Question: I have a table that looks likes this:

and this table contains 343 rows.
I'm trying to run this query on it:
'''
create table newTest2
select function_name, service_name, min(concurrency), substring_index(group_concat(date order by concurrency ), ',',1) as minDate,
max(concurrency), substring_index(group_concat(date order by concurrency desc), ',',1) as maxDate , avg(concurrency)
from conc_intermidate
group by function_name,service_name;
'''
and when I run the query it gives me the : "row 203 was cut by GROUP_CONCAT()", I don't know why it's giving me this error. Please HELP! thanks...
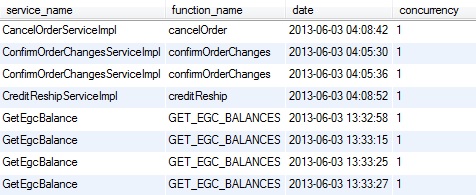
Answer: Thanks to RobertRozas for providing me with similar post <URL>
I ran 'SET group_concat_max_len=15000;' and the query ran perfectly.